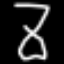
Label: hourglass